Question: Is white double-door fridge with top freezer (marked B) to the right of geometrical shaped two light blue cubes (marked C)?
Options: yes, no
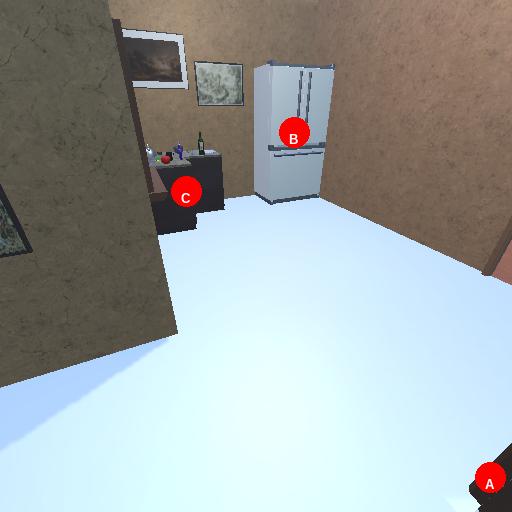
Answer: yes